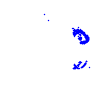
Particle: proton